Question: What is the result of this measurement?
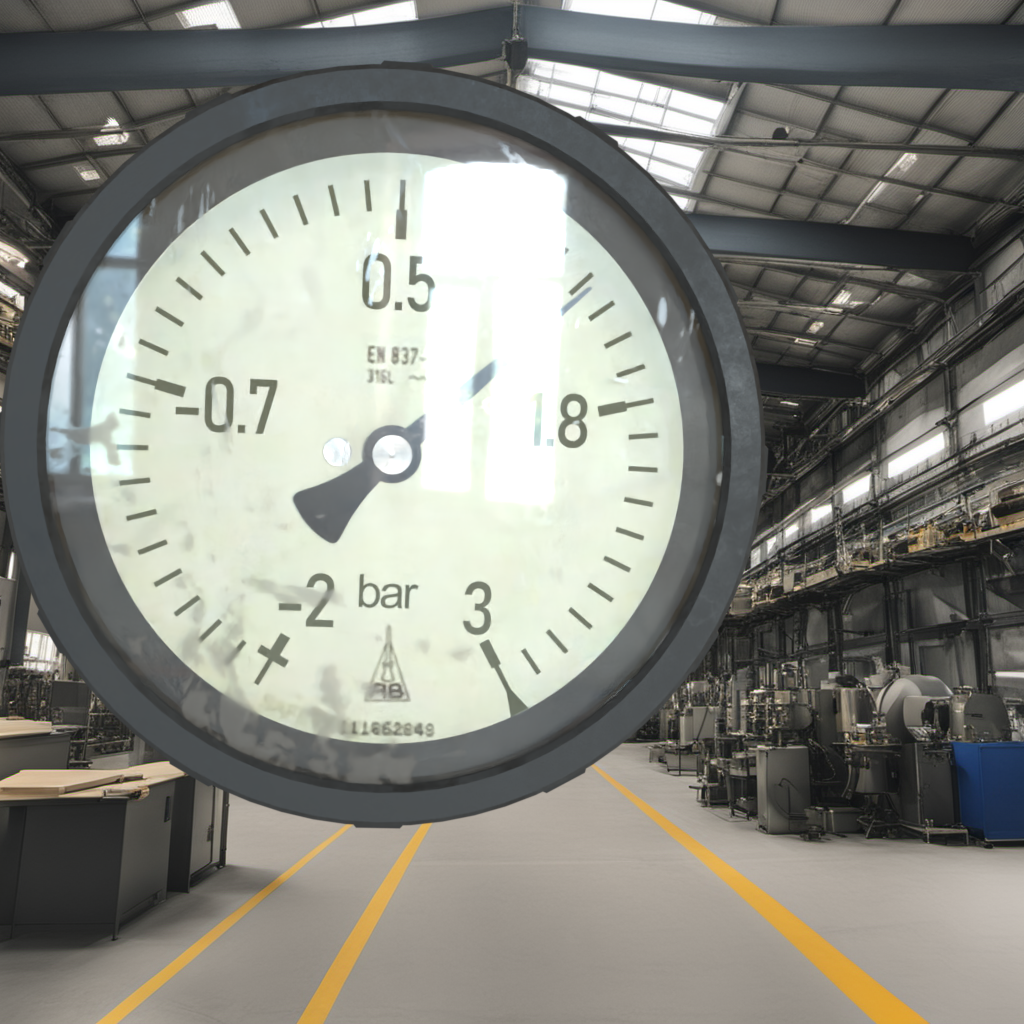
Answer: The result is 1.31
Question: What is the value range of the measurement in the image?
Answer: The range is from -2 to 3
Question: What is the minimum and maximum reading range of the measurement in the image?
Answer: The minimum value is -2 and the maximum value is 3